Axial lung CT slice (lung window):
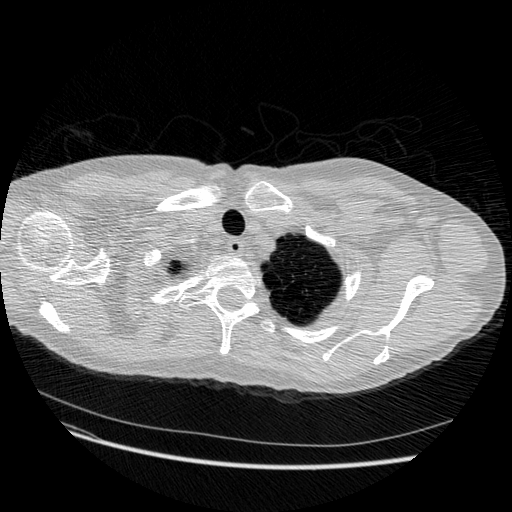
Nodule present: no